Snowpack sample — Snodgrass Mountain, Crested Butte, Colorado (2/4/25, 12:06 PM MST)
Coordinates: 38.923, -106.968
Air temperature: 35 °F
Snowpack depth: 80 cm
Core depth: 20 cm
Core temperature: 33.8 °F
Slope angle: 14°, slope face: 78°
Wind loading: low
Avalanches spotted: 0
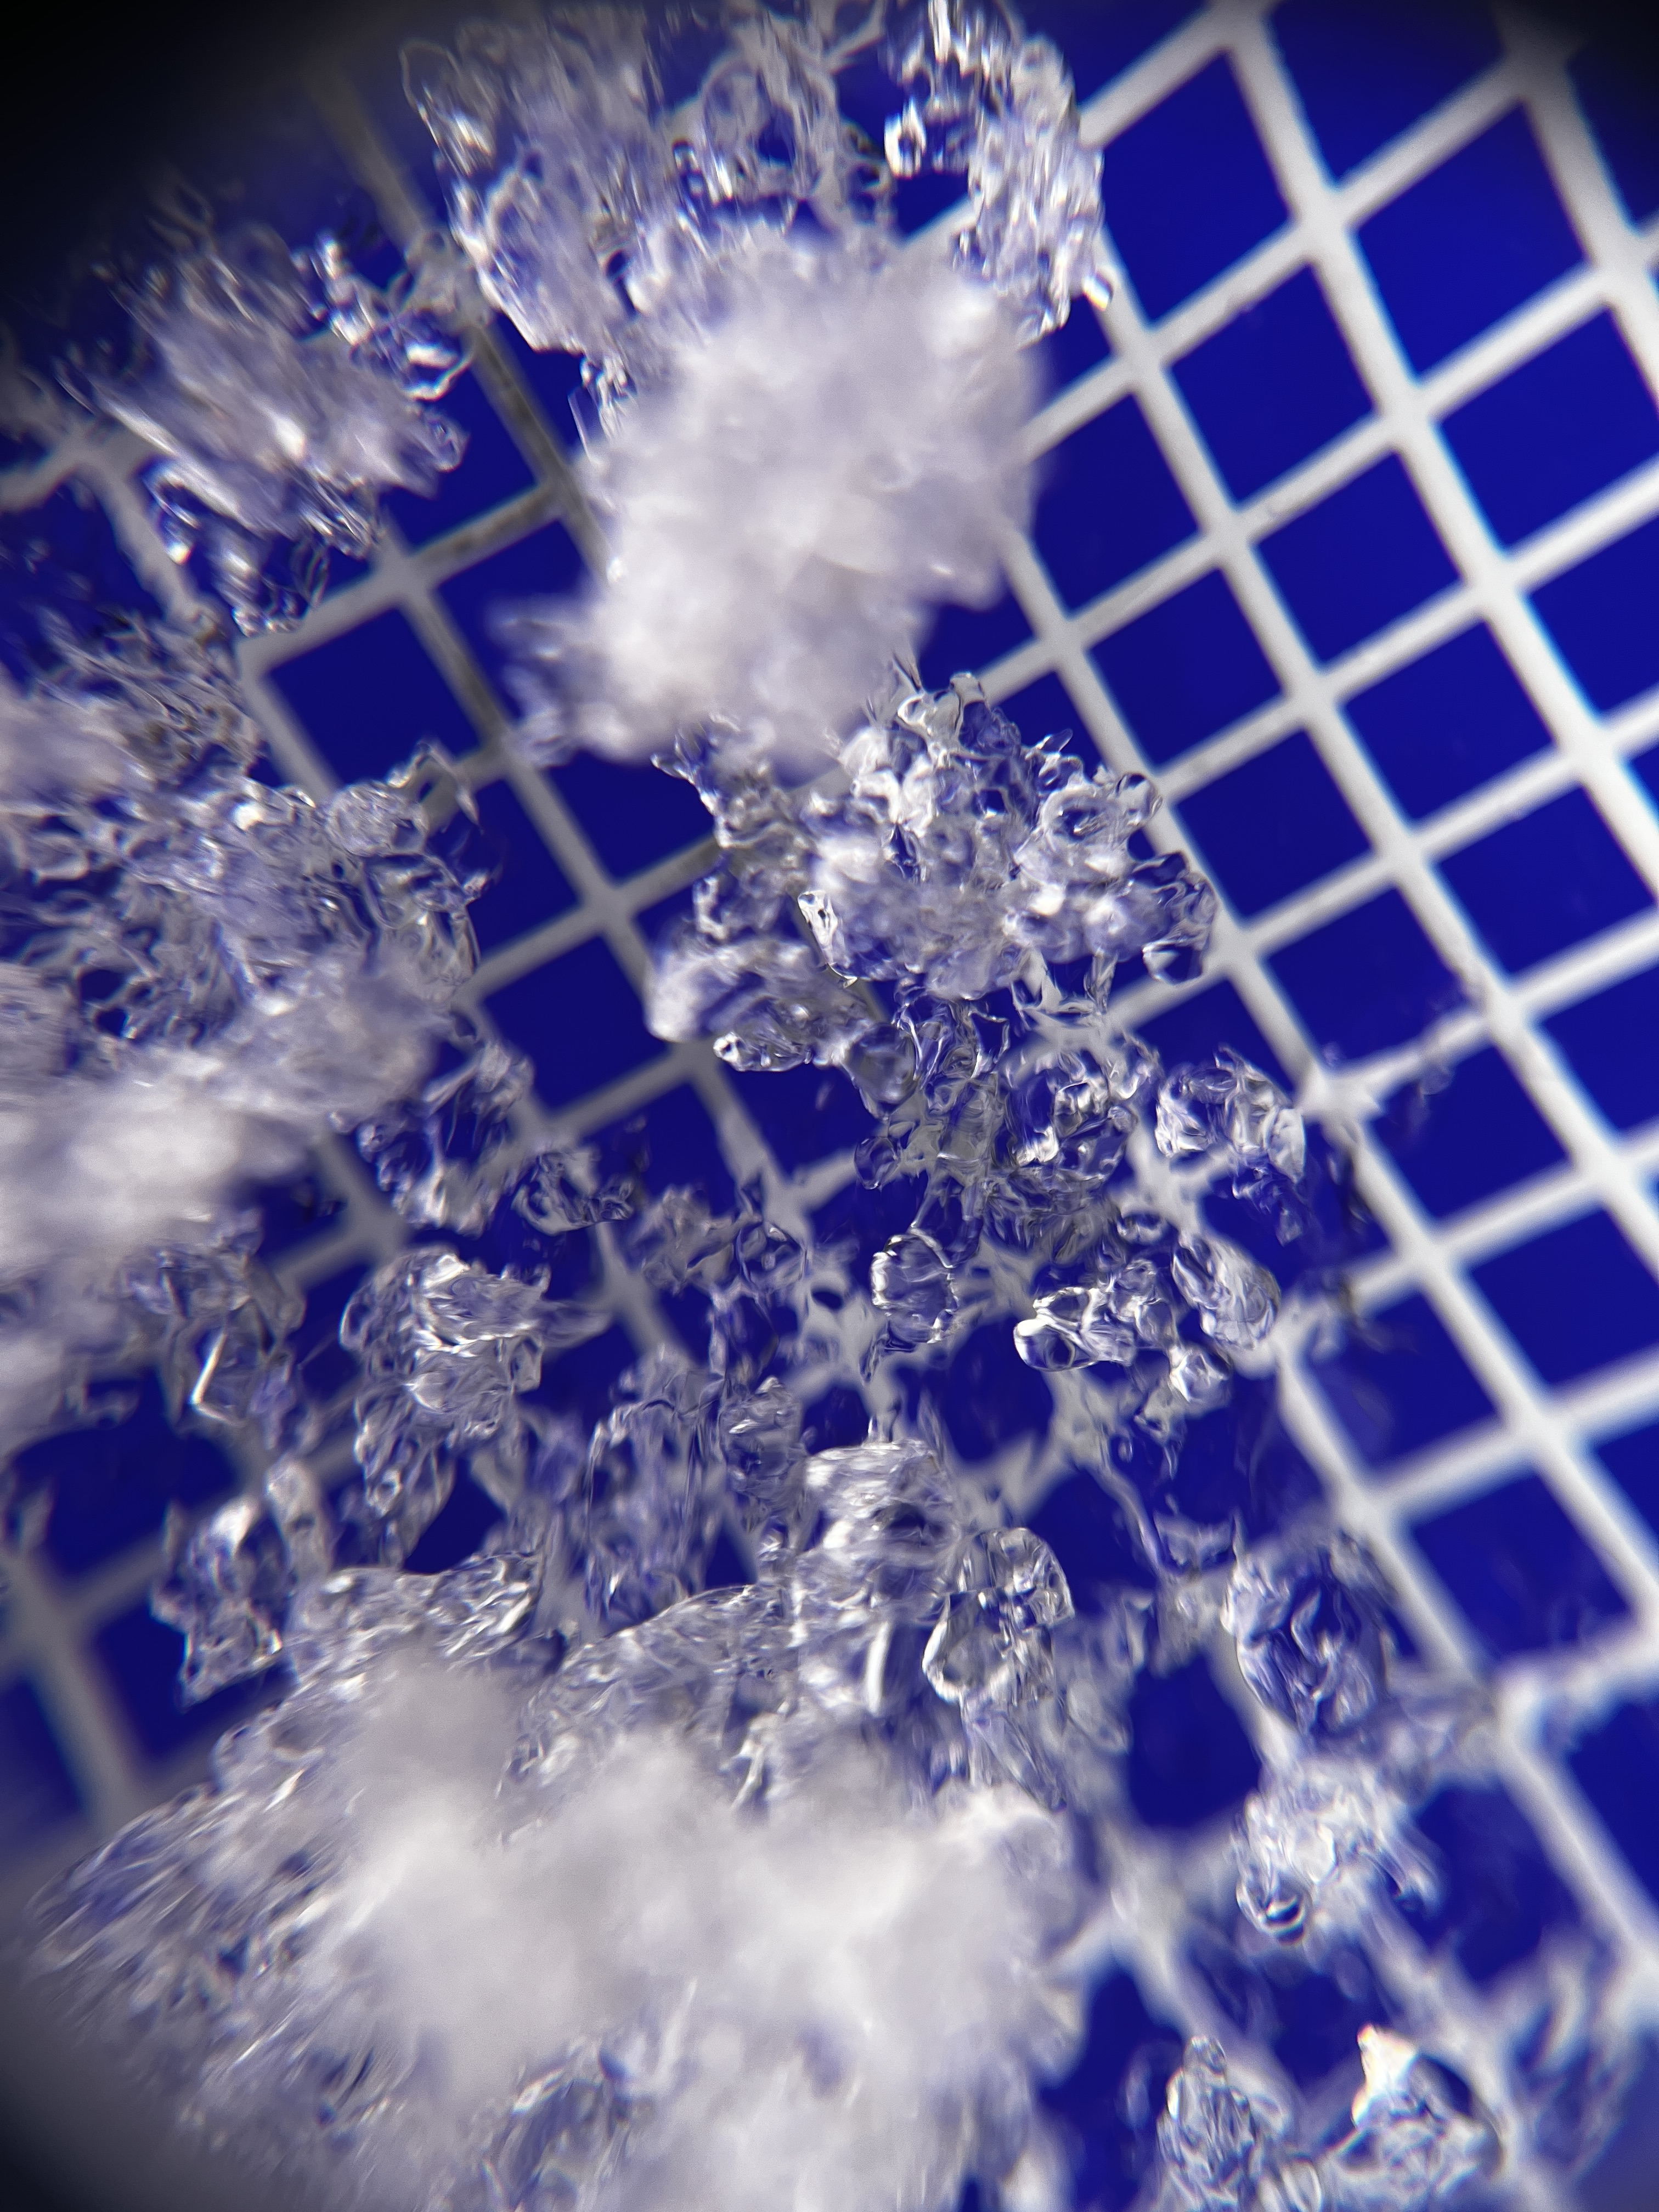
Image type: magnified_profile
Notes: No avalanches nearby, unusually warm weather for the last month reported by residents, Collected 25 yards from treeline